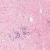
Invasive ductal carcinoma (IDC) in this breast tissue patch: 0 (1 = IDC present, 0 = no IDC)